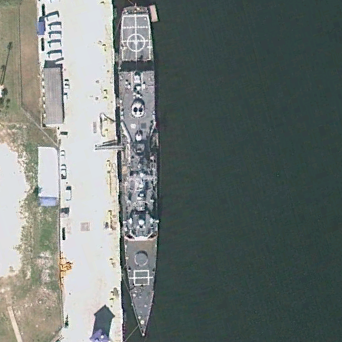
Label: cruiser